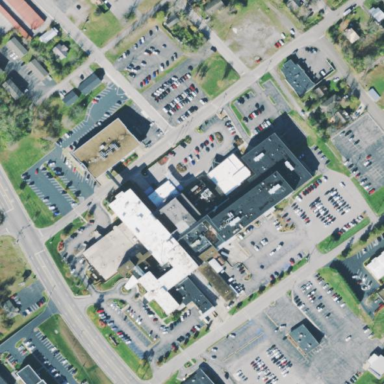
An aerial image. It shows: Hospital.